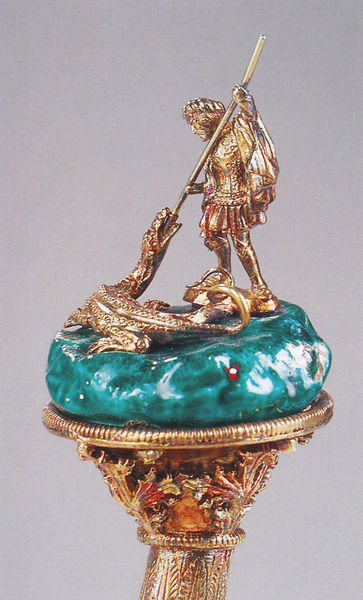
Titel: Horn von Sigismund
Institution: Esztergom, Föszékesegyházi Kincstár
Schlagwörter: blau, kampf, grün, tot, gold, blatt, stab, lanze, plastik, soldat, schlange, kämpfen, krokodil, töten, ungeheuer, drache, edelmetall, spieß, goldschmiedearbeit